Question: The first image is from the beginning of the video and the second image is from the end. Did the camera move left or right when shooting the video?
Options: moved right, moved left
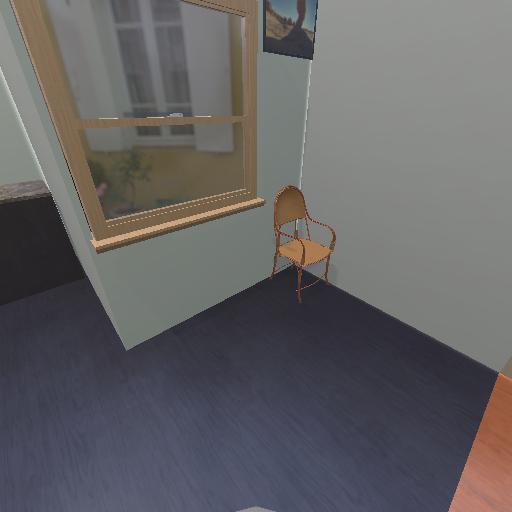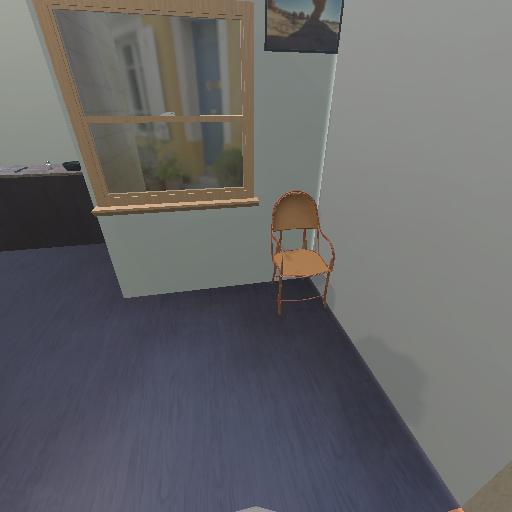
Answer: moved right